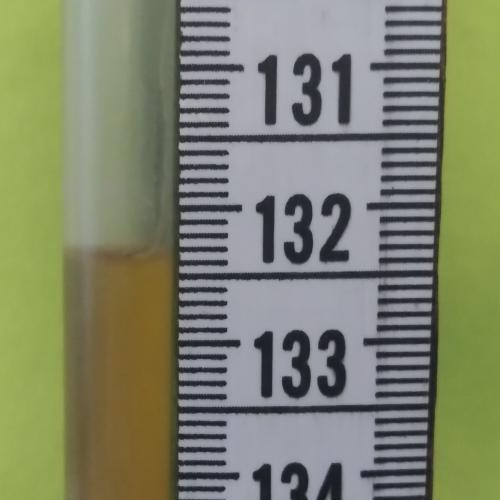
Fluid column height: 132.3 cm